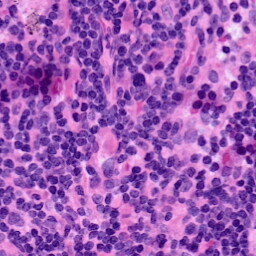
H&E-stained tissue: LymphNode